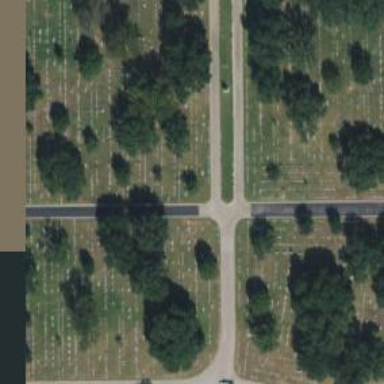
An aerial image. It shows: Grave yard.